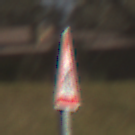
Verkehrszeichen: KinderRechts
Umgebung: Outdoor, Nature
Tageszeit: MorningAfternoon
Wetter: PartlyCloudy
Licht: Natural
Jahreszeit: NotSpecified
Kontrast: HighContrast